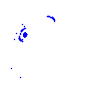
Particle: pion